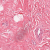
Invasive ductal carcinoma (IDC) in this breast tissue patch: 0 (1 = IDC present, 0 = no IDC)